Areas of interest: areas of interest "Comprehensive Gymnasium"
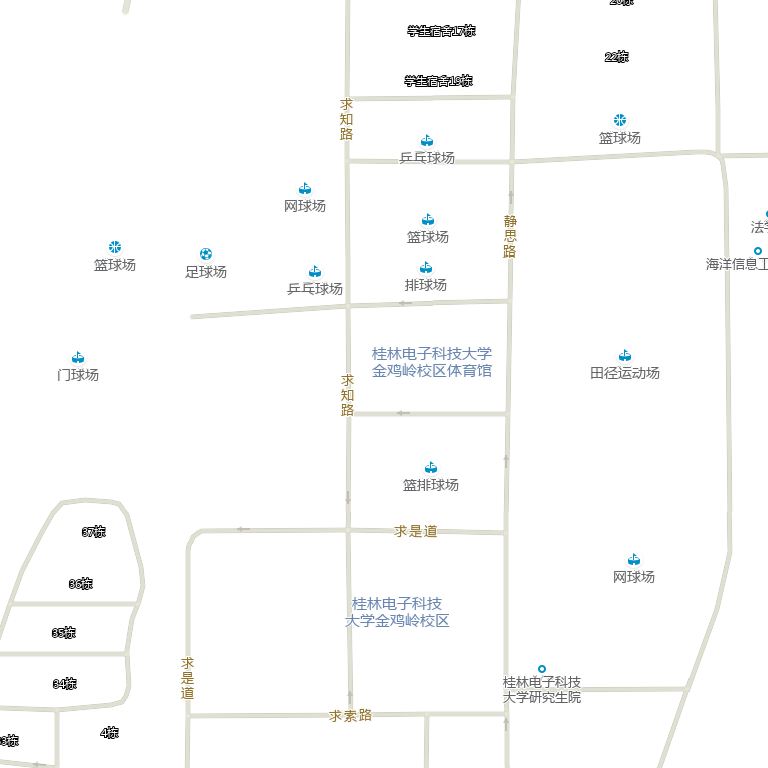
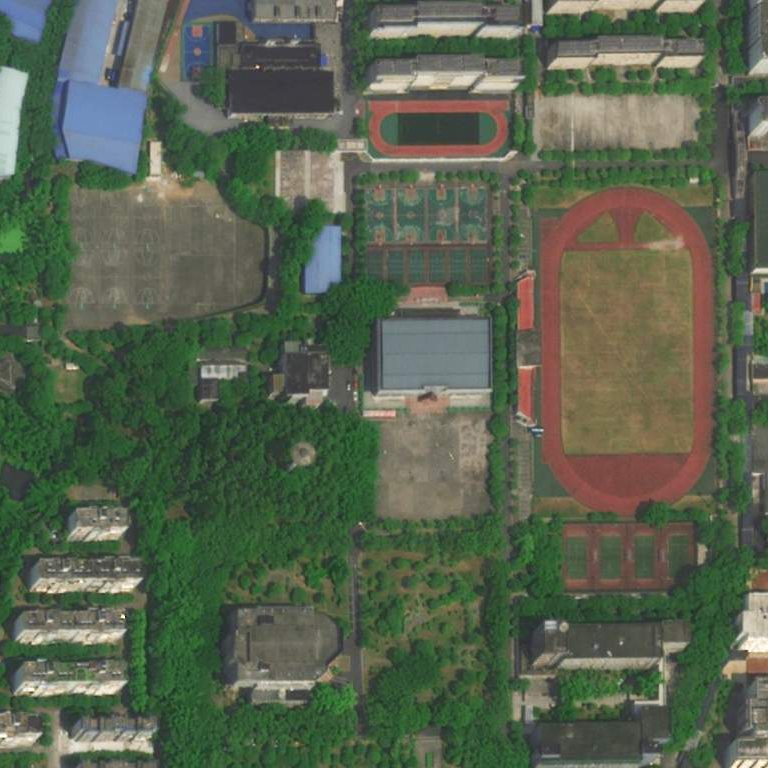